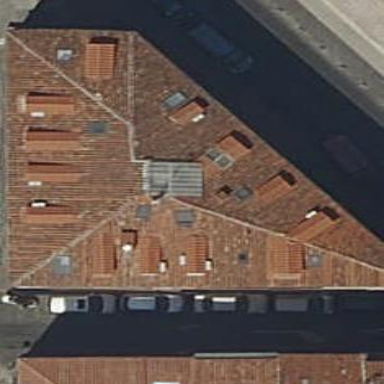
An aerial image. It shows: Brown-roofed apartment building.